Field crop: tomato
Growth stage: 1
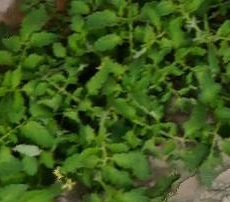
Species: tomato